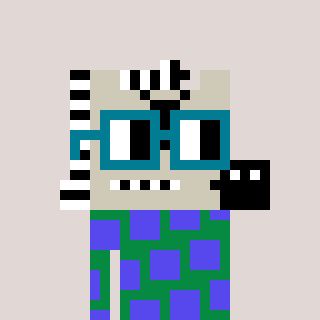
a pixel art character with square dark green glasses, a zebra-shaped head and a green-colored body on a warm background